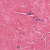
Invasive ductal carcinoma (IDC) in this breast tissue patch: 0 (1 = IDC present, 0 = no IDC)